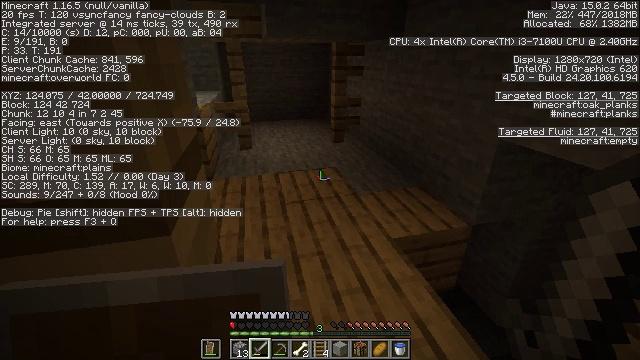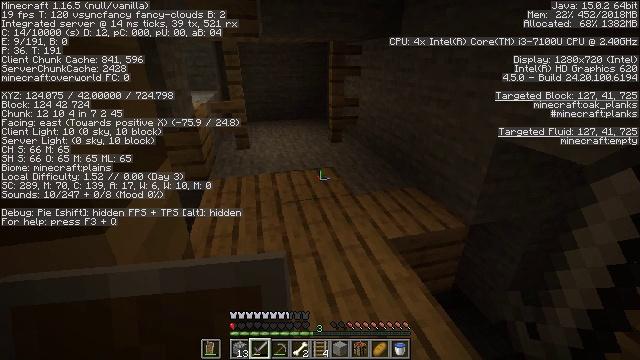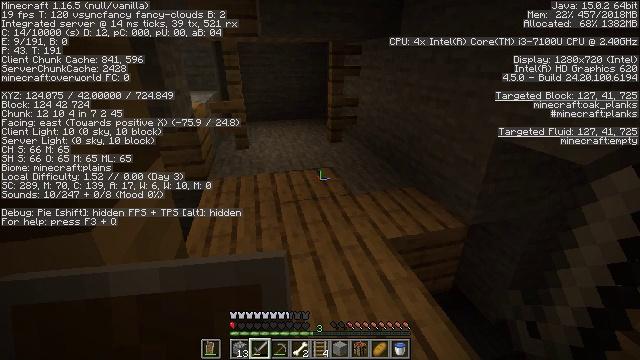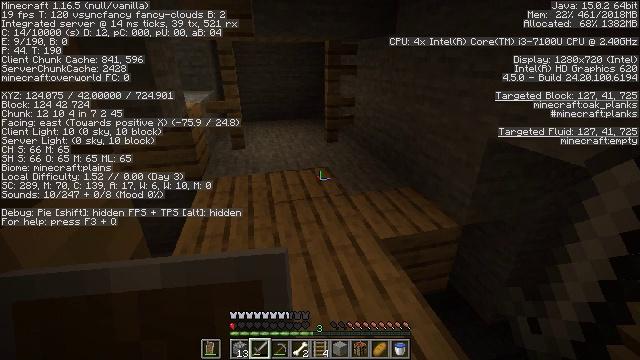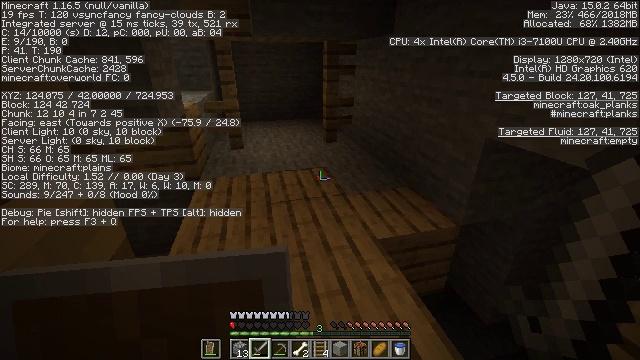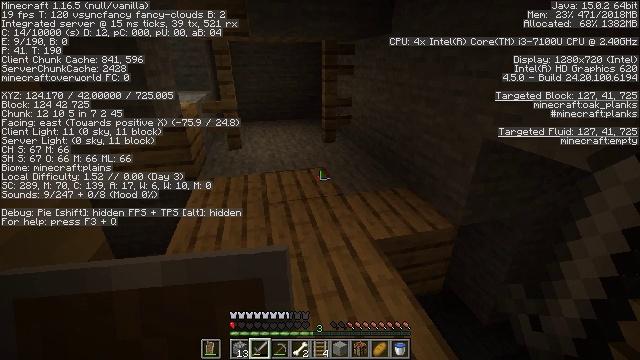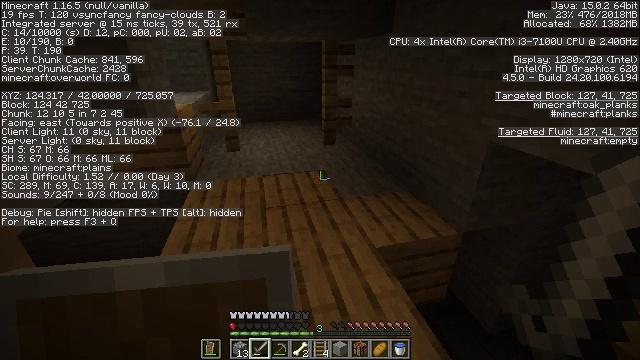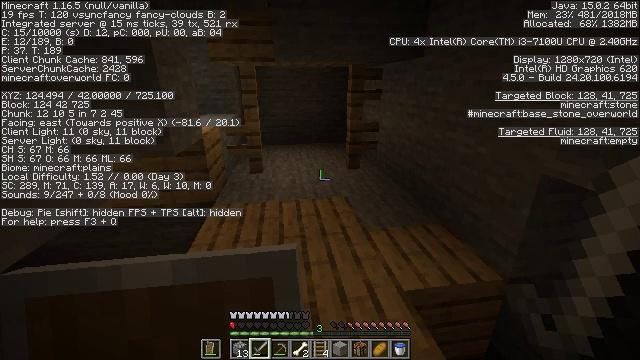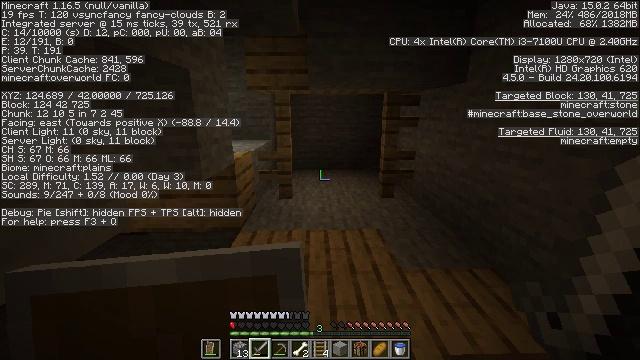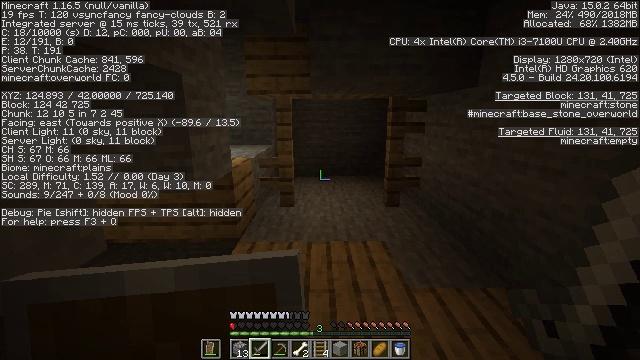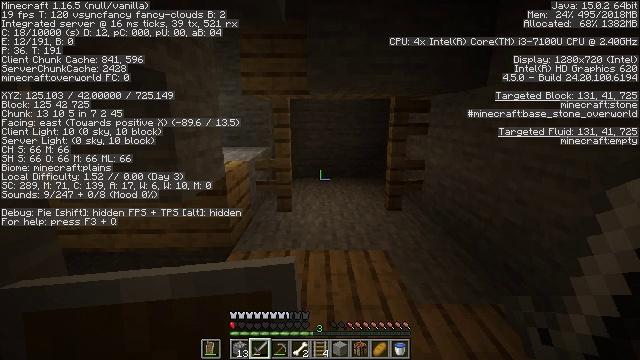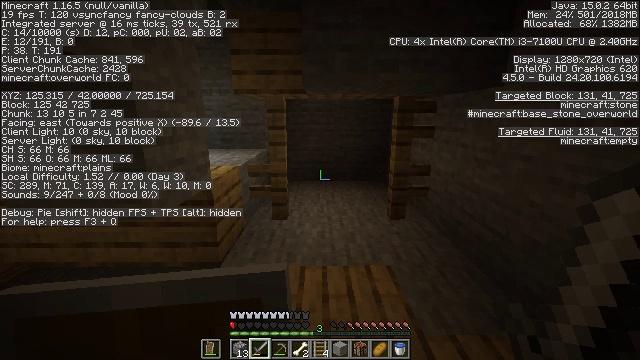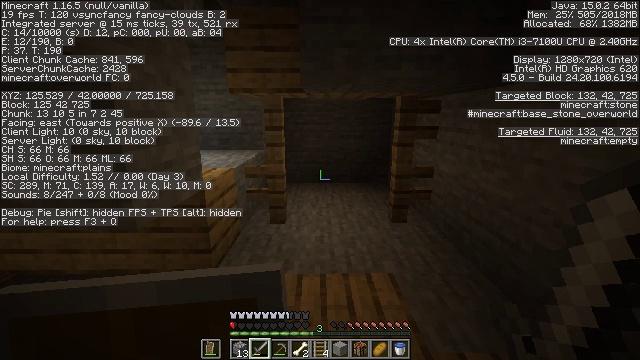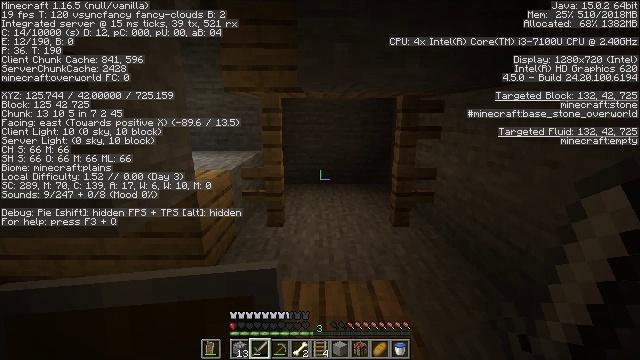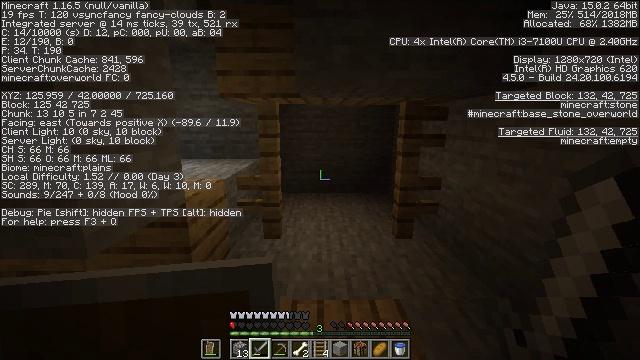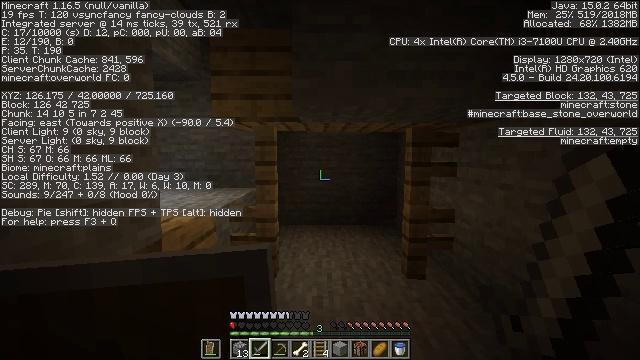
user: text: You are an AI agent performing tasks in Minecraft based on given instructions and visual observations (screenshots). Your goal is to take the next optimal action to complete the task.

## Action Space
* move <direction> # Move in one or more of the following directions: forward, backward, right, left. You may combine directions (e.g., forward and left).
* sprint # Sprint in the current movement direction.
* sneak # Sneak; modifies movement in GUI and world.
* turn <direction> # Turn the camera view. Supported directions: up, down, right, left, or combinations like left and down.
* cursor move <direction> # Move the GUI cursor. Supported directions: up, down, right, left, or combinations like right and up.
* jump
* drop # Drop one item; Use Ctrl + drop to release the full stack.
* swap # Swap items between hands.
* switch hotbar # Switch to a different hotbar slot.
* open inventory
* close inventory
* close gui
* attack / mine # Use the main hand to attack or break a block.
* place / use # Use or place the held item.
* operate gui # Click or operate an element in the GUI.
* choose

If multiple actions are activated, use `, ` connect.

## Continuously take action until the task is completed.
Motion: motion action
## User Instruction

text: Clear out the cobweb from the stronghold.
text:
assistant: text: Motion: move forward
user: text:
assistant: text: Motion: move forward
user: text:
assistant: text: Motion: move forward
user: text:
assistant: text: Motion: move forward
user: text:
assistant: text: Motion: move forward
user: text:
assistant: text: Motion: move forward
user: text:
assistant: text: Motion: move forward, turn left and up
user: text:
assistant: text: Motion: move forward, turn left and up
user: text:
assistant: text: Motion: move forward
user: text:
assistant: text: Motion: move forward
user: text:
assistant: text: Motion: move forward
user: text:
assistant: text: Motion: move forward
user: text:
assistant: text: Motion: move forward
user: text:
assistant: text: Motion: move forward, turn up
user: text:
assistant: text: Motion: move forward, turn up
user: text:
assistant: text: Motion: move forward, turn left and up
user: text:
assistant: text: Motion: move forward, turn up
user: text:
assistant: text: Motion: move forward
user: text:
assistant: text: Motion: move forward
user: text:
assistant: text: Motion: move forward
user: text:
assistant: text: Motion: move forward, turn left and down
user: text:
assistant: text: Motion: move forward, turn left and down
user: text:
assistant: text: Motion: move forward, turn left and down
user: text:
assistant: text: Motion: move forward, turn left and down
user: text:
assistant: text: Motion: move forward
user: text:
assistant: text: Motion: move forward
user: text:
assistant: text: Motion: move forward
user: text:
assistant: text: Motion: move forward, jump
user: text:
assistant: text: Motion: move forward, jump
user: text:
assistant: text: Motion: move forward, turn left and down, jump